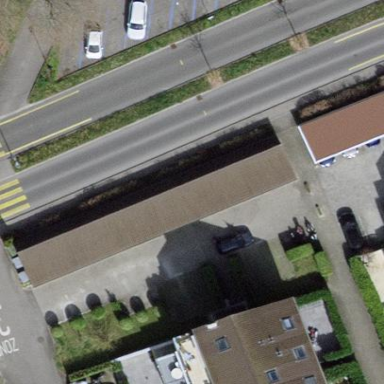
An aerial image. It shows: Group of garages.